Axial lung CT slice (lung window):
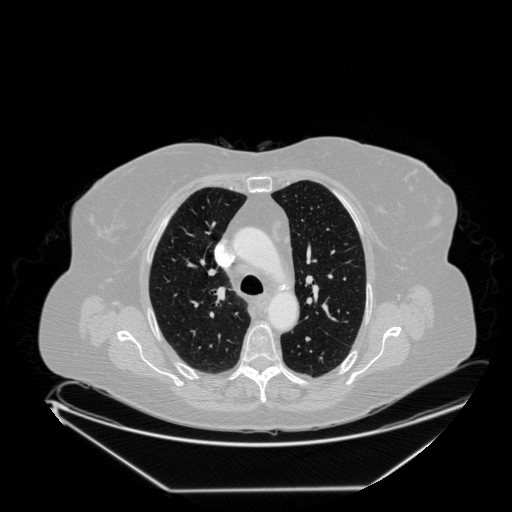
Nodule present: no